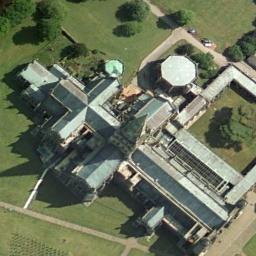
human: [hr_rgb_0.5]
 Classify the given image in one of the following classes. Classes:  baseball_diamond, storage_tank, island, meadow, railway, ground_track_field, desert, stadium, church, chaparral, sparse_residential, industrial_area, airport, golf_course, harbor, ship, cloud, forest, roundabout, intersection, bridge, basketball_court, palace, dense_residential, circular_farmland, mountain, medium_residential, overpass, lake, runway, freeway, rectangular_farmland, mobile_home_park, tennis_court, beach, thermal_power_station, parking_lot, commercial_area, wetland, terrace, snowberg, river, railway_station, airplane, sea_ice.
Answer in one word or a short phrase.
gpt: church